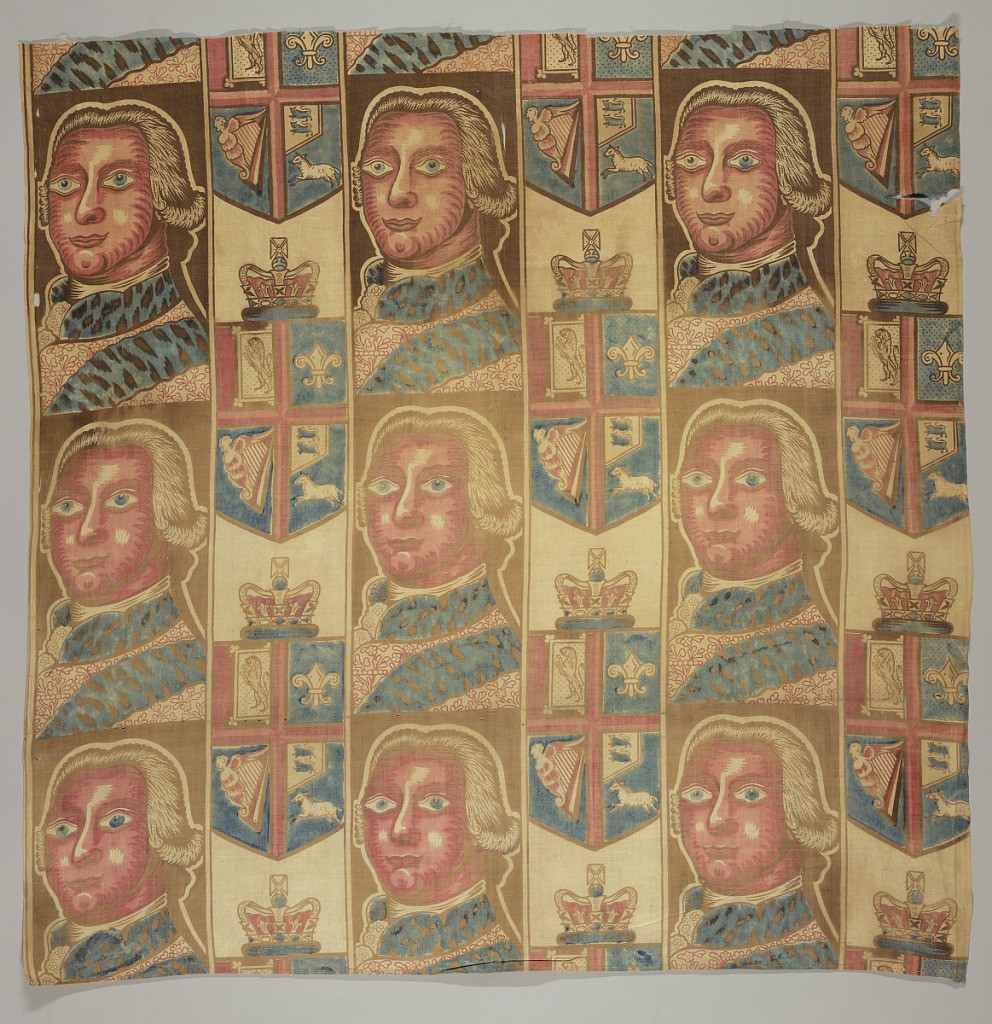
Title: Commemorative textile
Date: early 19th century
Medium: cotton Technique: block printed on plain weave
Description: Portrait of the English King George III alternates with the English shield and crown. In a straight repeat. Brown, blue, two reds, faded yellow.